Question:
1.
(From:<URL>
I want to get the text in the picture, in Google Developer Tools I would do that (I basically went into another childnode of the span to find the md5 in DevTools but in Jsoup it seems different and only returns the "md5" text)
'document.getElementById("additional-info-content").childNodes[1].children[1].childNodes[1].innerHTML'
I cant manage to get it using JSoup dom/selector.
(If it's possible to give both of these examples)
---
2.
How do I specify a child in CSS in Jsoup?
For example, I right click on the span class field above the blue marked line in the picture, and click "Copy Selector":
'''
#file-details > div:nth-child(2) > div:nth-child(1) > span
'''
It gives me file-details as first div, even thought its not the only file-details in the document, but okay, lets say it should be like that(?):
'''
#additional-info-content > div:file-details > div:nth-child(2) > div:nth-child(1) > span
'''
How do I manage to translate it into a working JSoup CSS script with the child? (If possible then DOM example aswell)
---
3.
Is there a good insight on how to look and how to find the right path when looking for a specific value/node?
What I do now is basically open Developer Tools, then click on a unique div class name, and I check the properties window inside the DevTools for the child nodes, and keep digging with the child nodes till I find the right path...(Like I copied in the first question)
Is there a better way to look at this?
I mean, using the DevTools console is so simple, just writing
.children[1].childnodes[3].children[1] while looking at the properties and seeing the correct attribute that I need, but I know it's not the right way I guess?
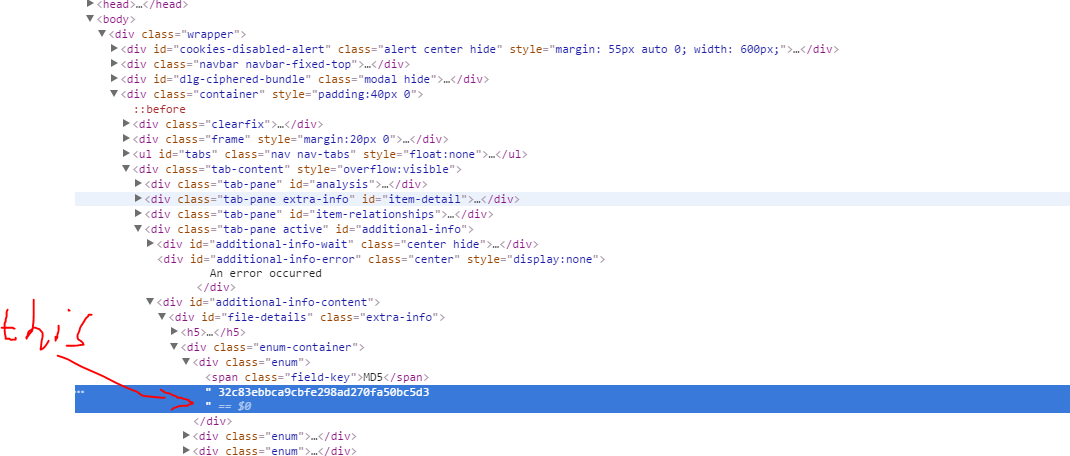
Answer: 1)
'''
// connect to url and retrieve source code as document
Document doc = Jsoup
.connect(url)
.userAgent("Mozilla/5.0")
.referrer("http://www.google.com")
.get();
String md5= doc
// use CSS selector to grab only enums which contain md5
.select("div#file-details.extra-info > div.enum-container > div.enum:contains(md5)")
// use the first element in the result set
.first()
// use only its text node and ignore the text node of the span
.ownText();
'''
---
2) There are lots of ways to specify children. You can use CSS selectors or some of the jsoup convenience methods.
If I want to extract the text 'foo' from the following html:
'''
<html>
<body>
<div>
<span><b>foo</b></span>
<span><b>bar</b></span>
</div>
</body>
</html>
'''
Each of these will produce the same result:
'''
doc.select("div > span > b").last().ownText();
doc.select("div > span > b").get(1).ownText();
doc.select("div > span:last-child > b").text();
doc.select("div > span:last-child").text();
doc.select("div > span").last().text();
doc.select("div > span").get(1).text();
doc.select("div > span:last-child > b").first().ownText();
doc.select("span > b").last().text();
'''
Deciding which way to go really depends on the HTML structure of the document you are parsing. See <URL> for more examples.
---
3) Examine the source code, not the code rendered in the browser. Jsoup does not invoke JavaScript. If the DOM of your page is changed onLoad, then you need to render the page before parsing it. Here is an example of how to do this: <URL>